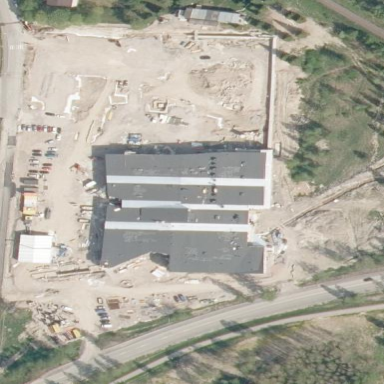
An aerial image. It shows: School.